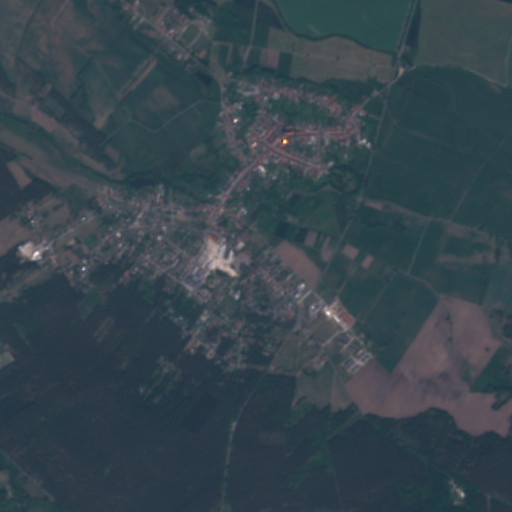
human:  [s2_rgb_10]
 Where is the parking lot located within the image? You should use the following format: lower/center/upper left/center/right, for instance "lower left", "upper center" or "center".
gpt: The parking lot is located in the upper center of the image.
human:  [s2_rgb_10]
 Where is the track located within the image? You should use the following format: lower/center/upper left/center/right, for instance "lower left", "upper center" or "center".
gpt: The track is located in the upper center of the image.
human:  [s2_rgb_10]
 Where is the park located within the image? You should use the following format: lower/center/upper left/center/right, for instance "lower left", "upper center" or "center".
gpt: There is no park in the image.